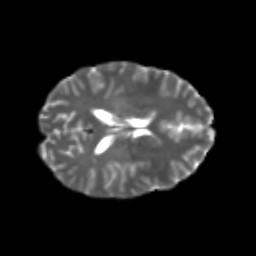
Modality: T2w
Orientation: axial
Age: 26
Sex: female
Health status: healthy
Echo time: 0.074 s